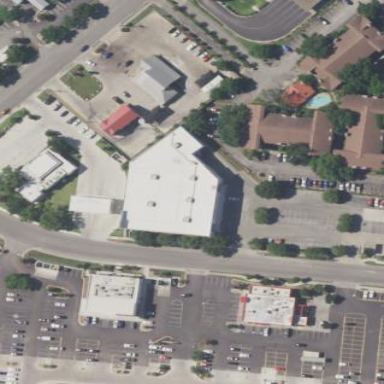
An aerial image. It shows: Building.